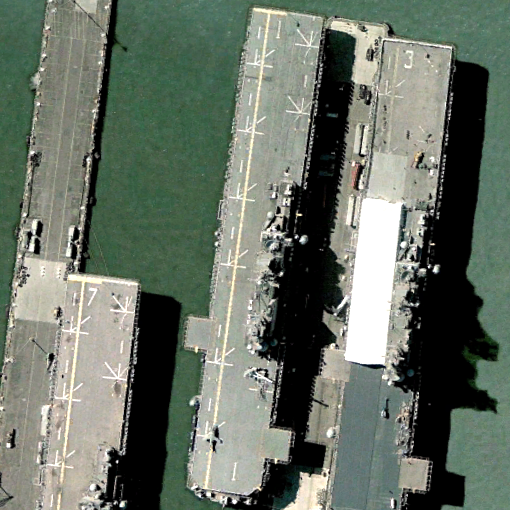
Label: assault